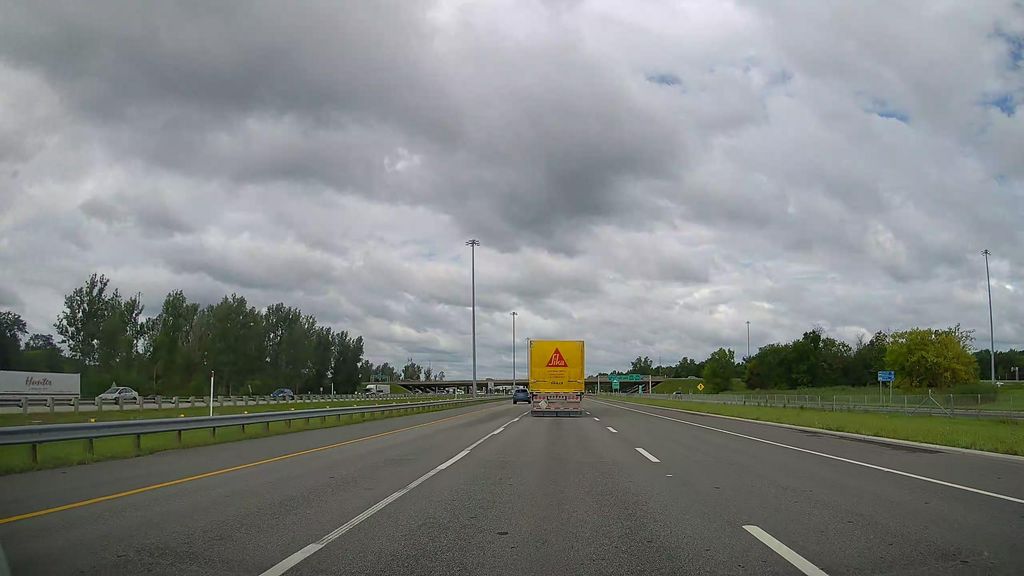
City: montreal